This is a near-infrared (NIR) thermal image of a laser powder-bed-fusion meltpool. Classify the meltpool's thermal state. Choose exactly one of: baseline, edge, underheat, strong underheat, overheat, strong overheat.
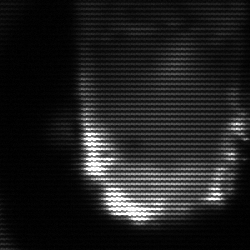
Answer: baseline